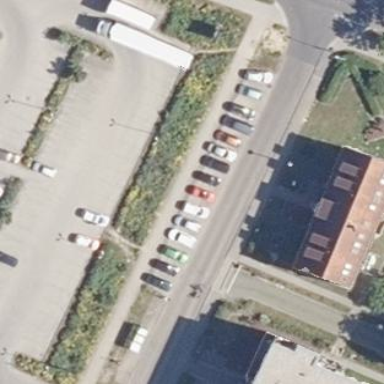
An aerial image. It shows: Parking space on the street side identified as normal.